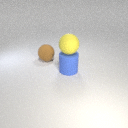
large blue rubber cylinder below large yellow rubber sphere